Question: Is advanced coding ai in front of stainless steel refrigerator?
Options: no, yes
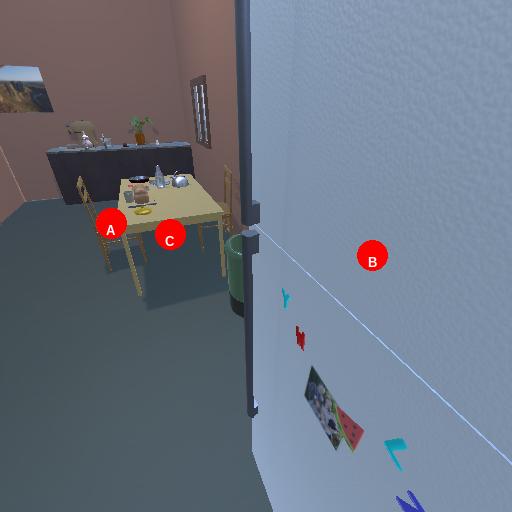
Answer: no